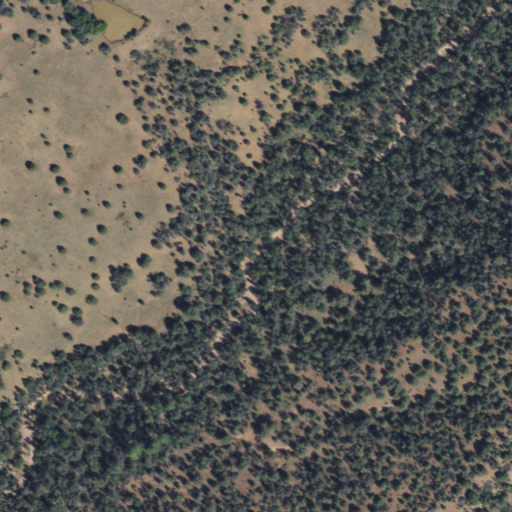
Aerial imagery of valley in Arizona named Hog Canyon containing evergreen forest and shrub